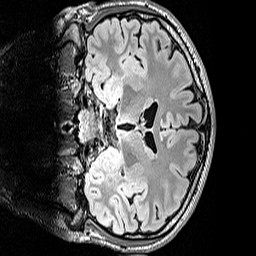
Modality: FLAIR
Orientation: coronal
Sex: male
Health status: ill
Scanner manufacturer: siemens
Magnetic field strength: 3 T
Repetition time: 5 s
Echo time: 0.388 s